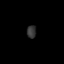
Tissue: lung
Cell type: Endothelial cells
Senescence score: 0.6461
Nuclear area (px): 113
Mean DAPI intensity: 53.761